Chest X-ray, AP view. Patient: 47 years old, sex F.
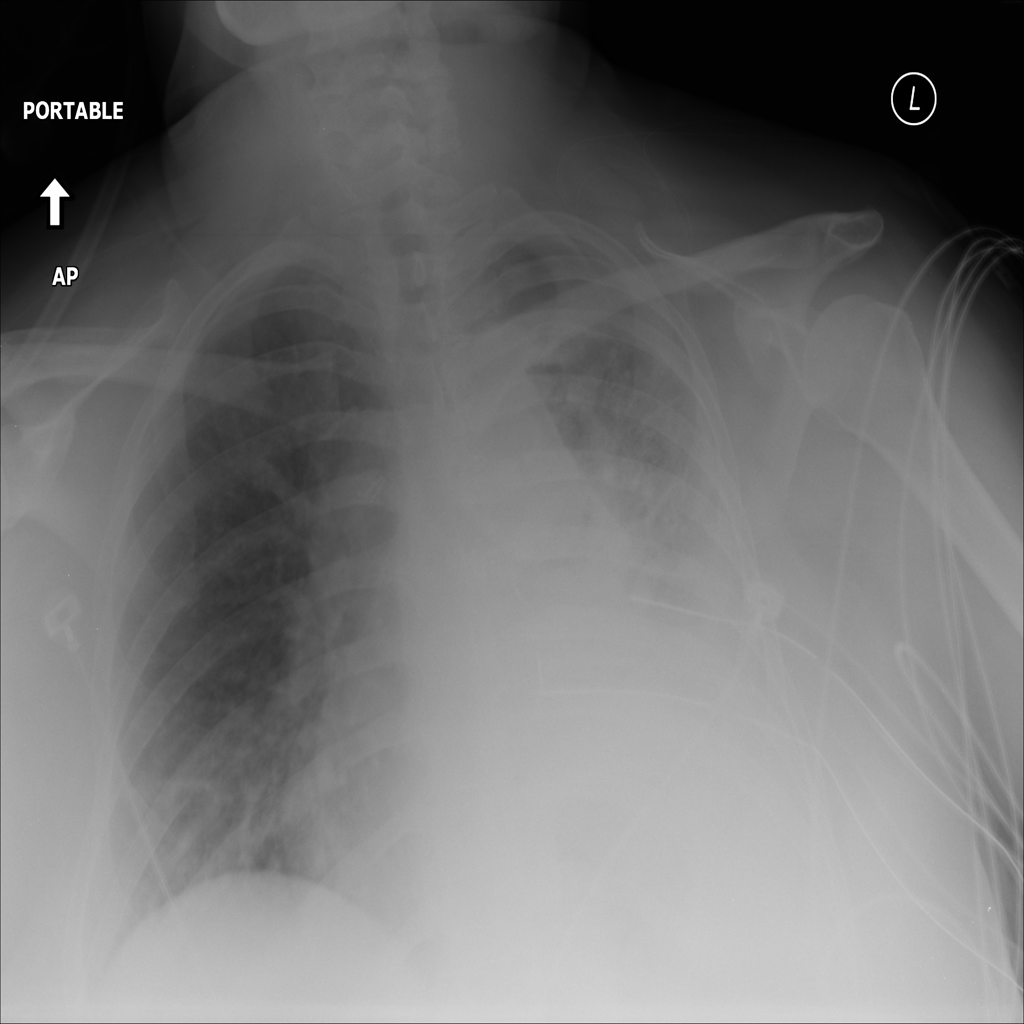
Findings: Pneumothorax